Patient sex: M
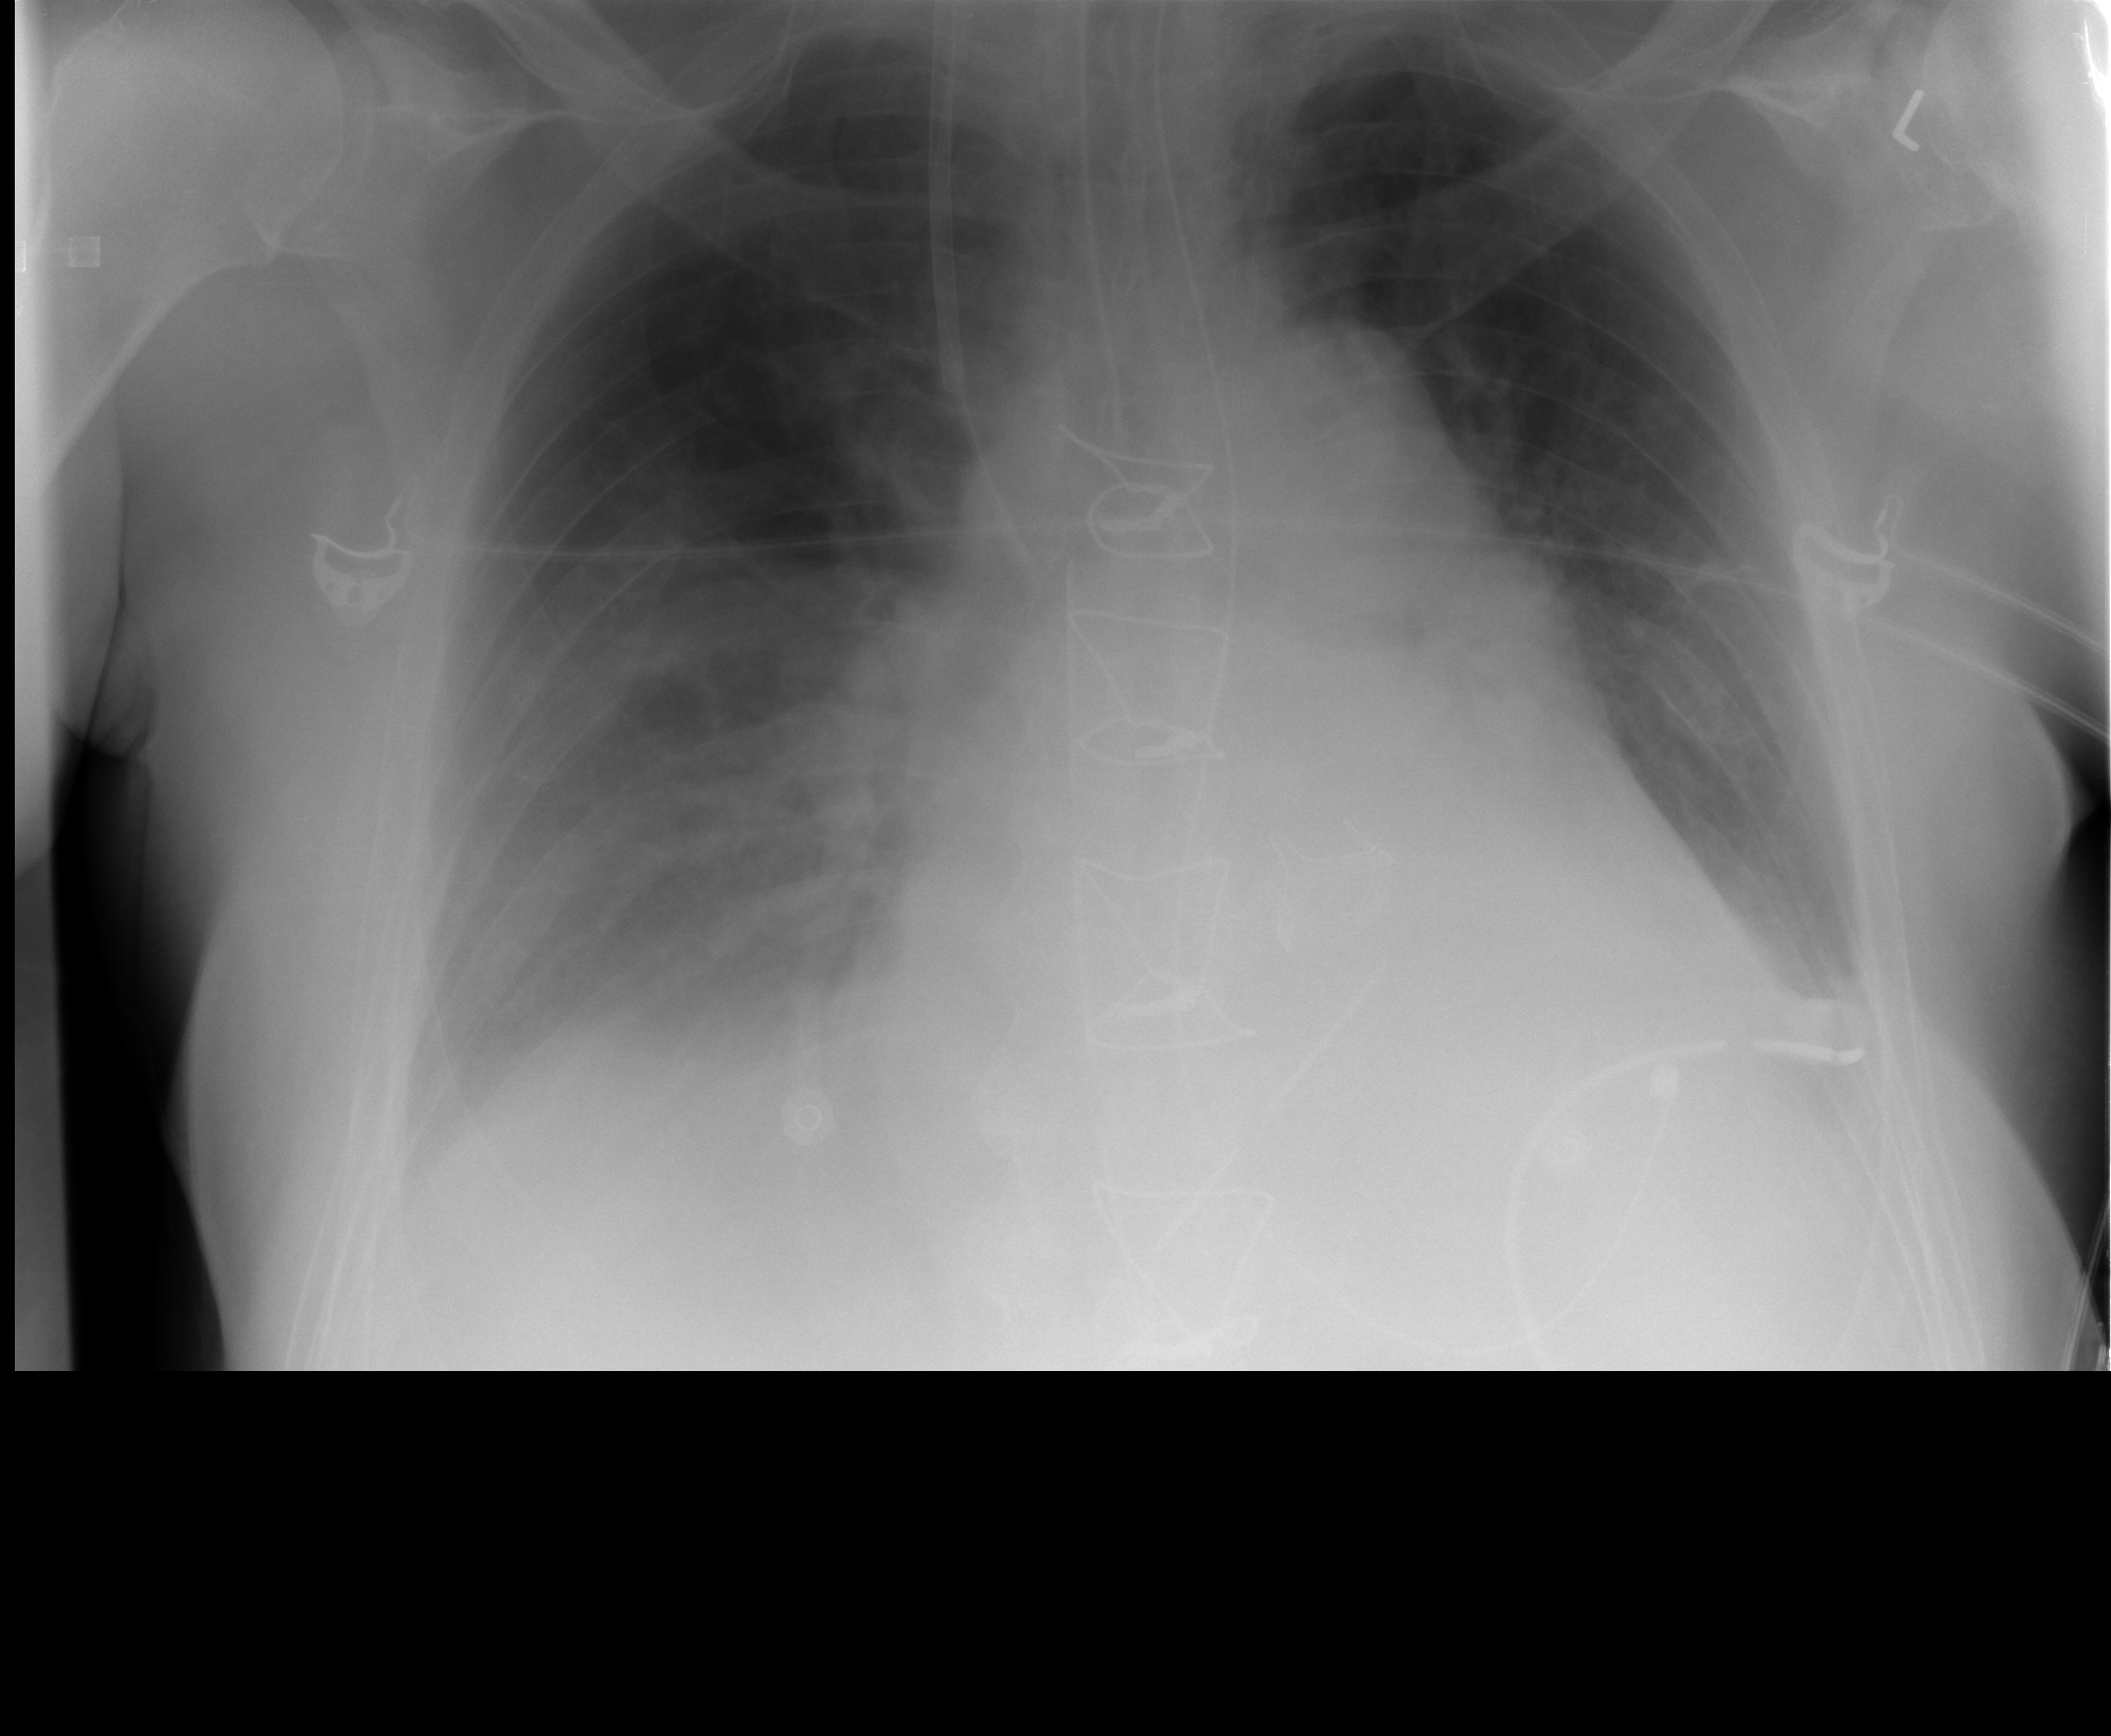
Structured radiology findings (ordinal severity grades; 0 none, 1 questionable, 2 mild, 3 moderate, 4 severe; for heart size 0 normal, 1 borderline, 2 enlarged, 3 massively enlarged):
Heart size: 2
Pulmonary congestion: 2
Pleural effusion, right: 2
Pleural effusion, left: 2
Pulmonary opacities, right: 1
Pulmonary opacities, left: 0
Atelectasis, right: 2
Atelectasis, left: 1